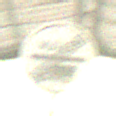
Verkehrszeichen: EndeMautpflicht
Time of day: MorningAfternoon
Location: Roofed (Special)
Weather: NotSpecified
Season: NotSpecified
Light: Artificial